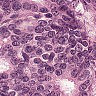
Metastatic tissue present: yes